RGB frame:
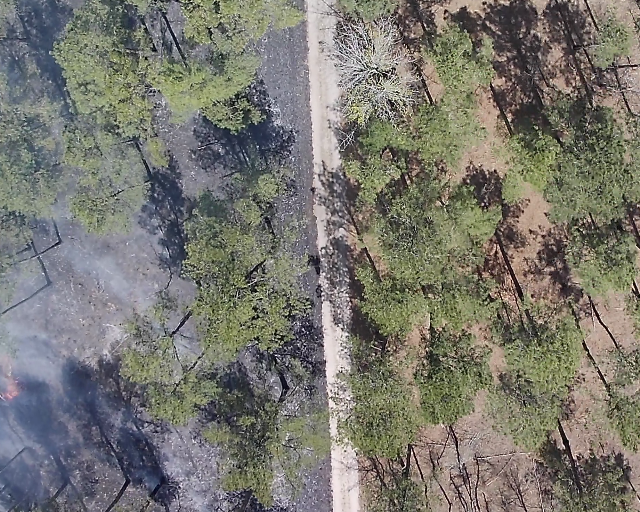
Thermal frame:
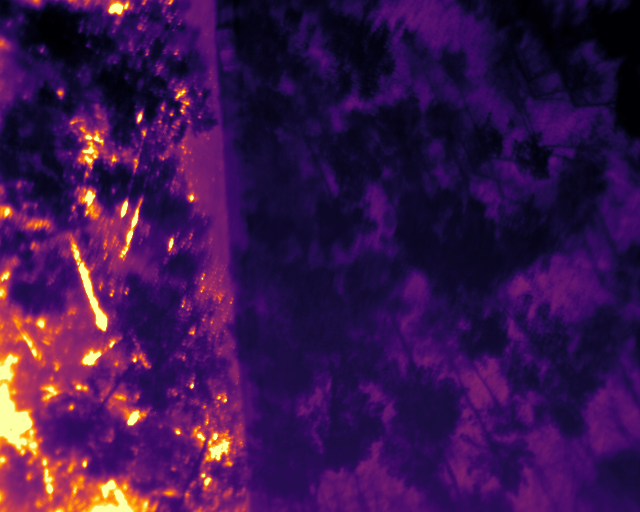
Captured: 2026-02-27 02:40:05
Pixels at or above 80 °C: 14351 (fraction of frame: 0.0438)